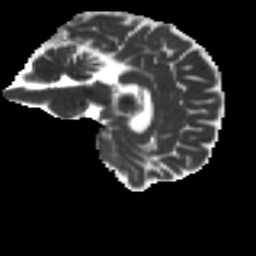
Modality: MD
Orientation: sagittal
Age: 55
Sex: male
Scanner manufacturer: ge
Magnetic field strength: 3 T
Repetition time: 7.8 s
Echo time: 0.0611 s